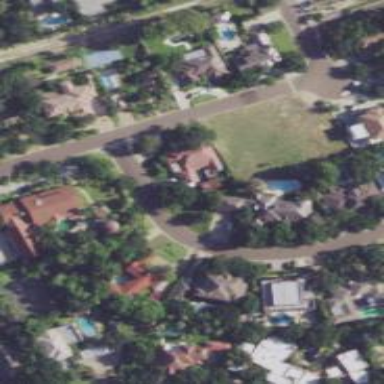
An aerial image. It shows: Residential road lined with residential properties on both sides.